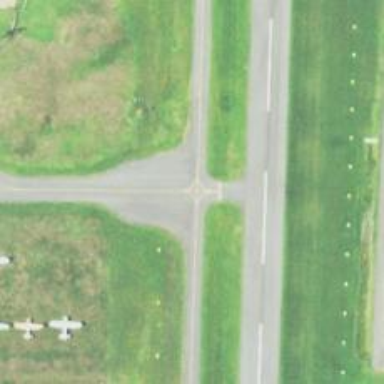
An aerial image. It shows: Taxiway at the airport with asphalt surface.